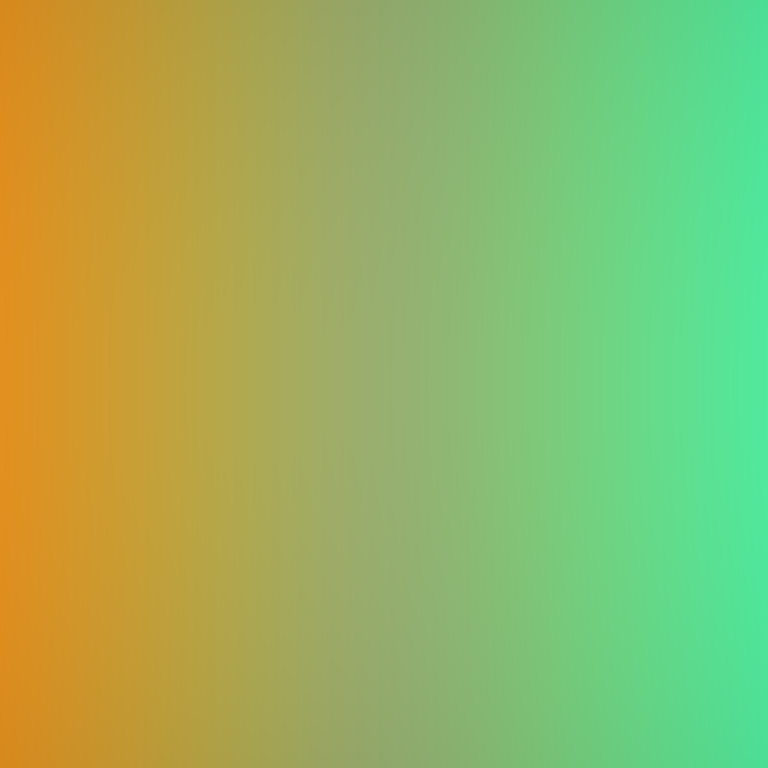
Abstract light effect, smooth gradient from warm orange to cool teal, calm atmosphere, soft blend, no room, no furniture, no objects.